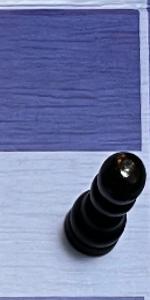
Label: Pawn_Black